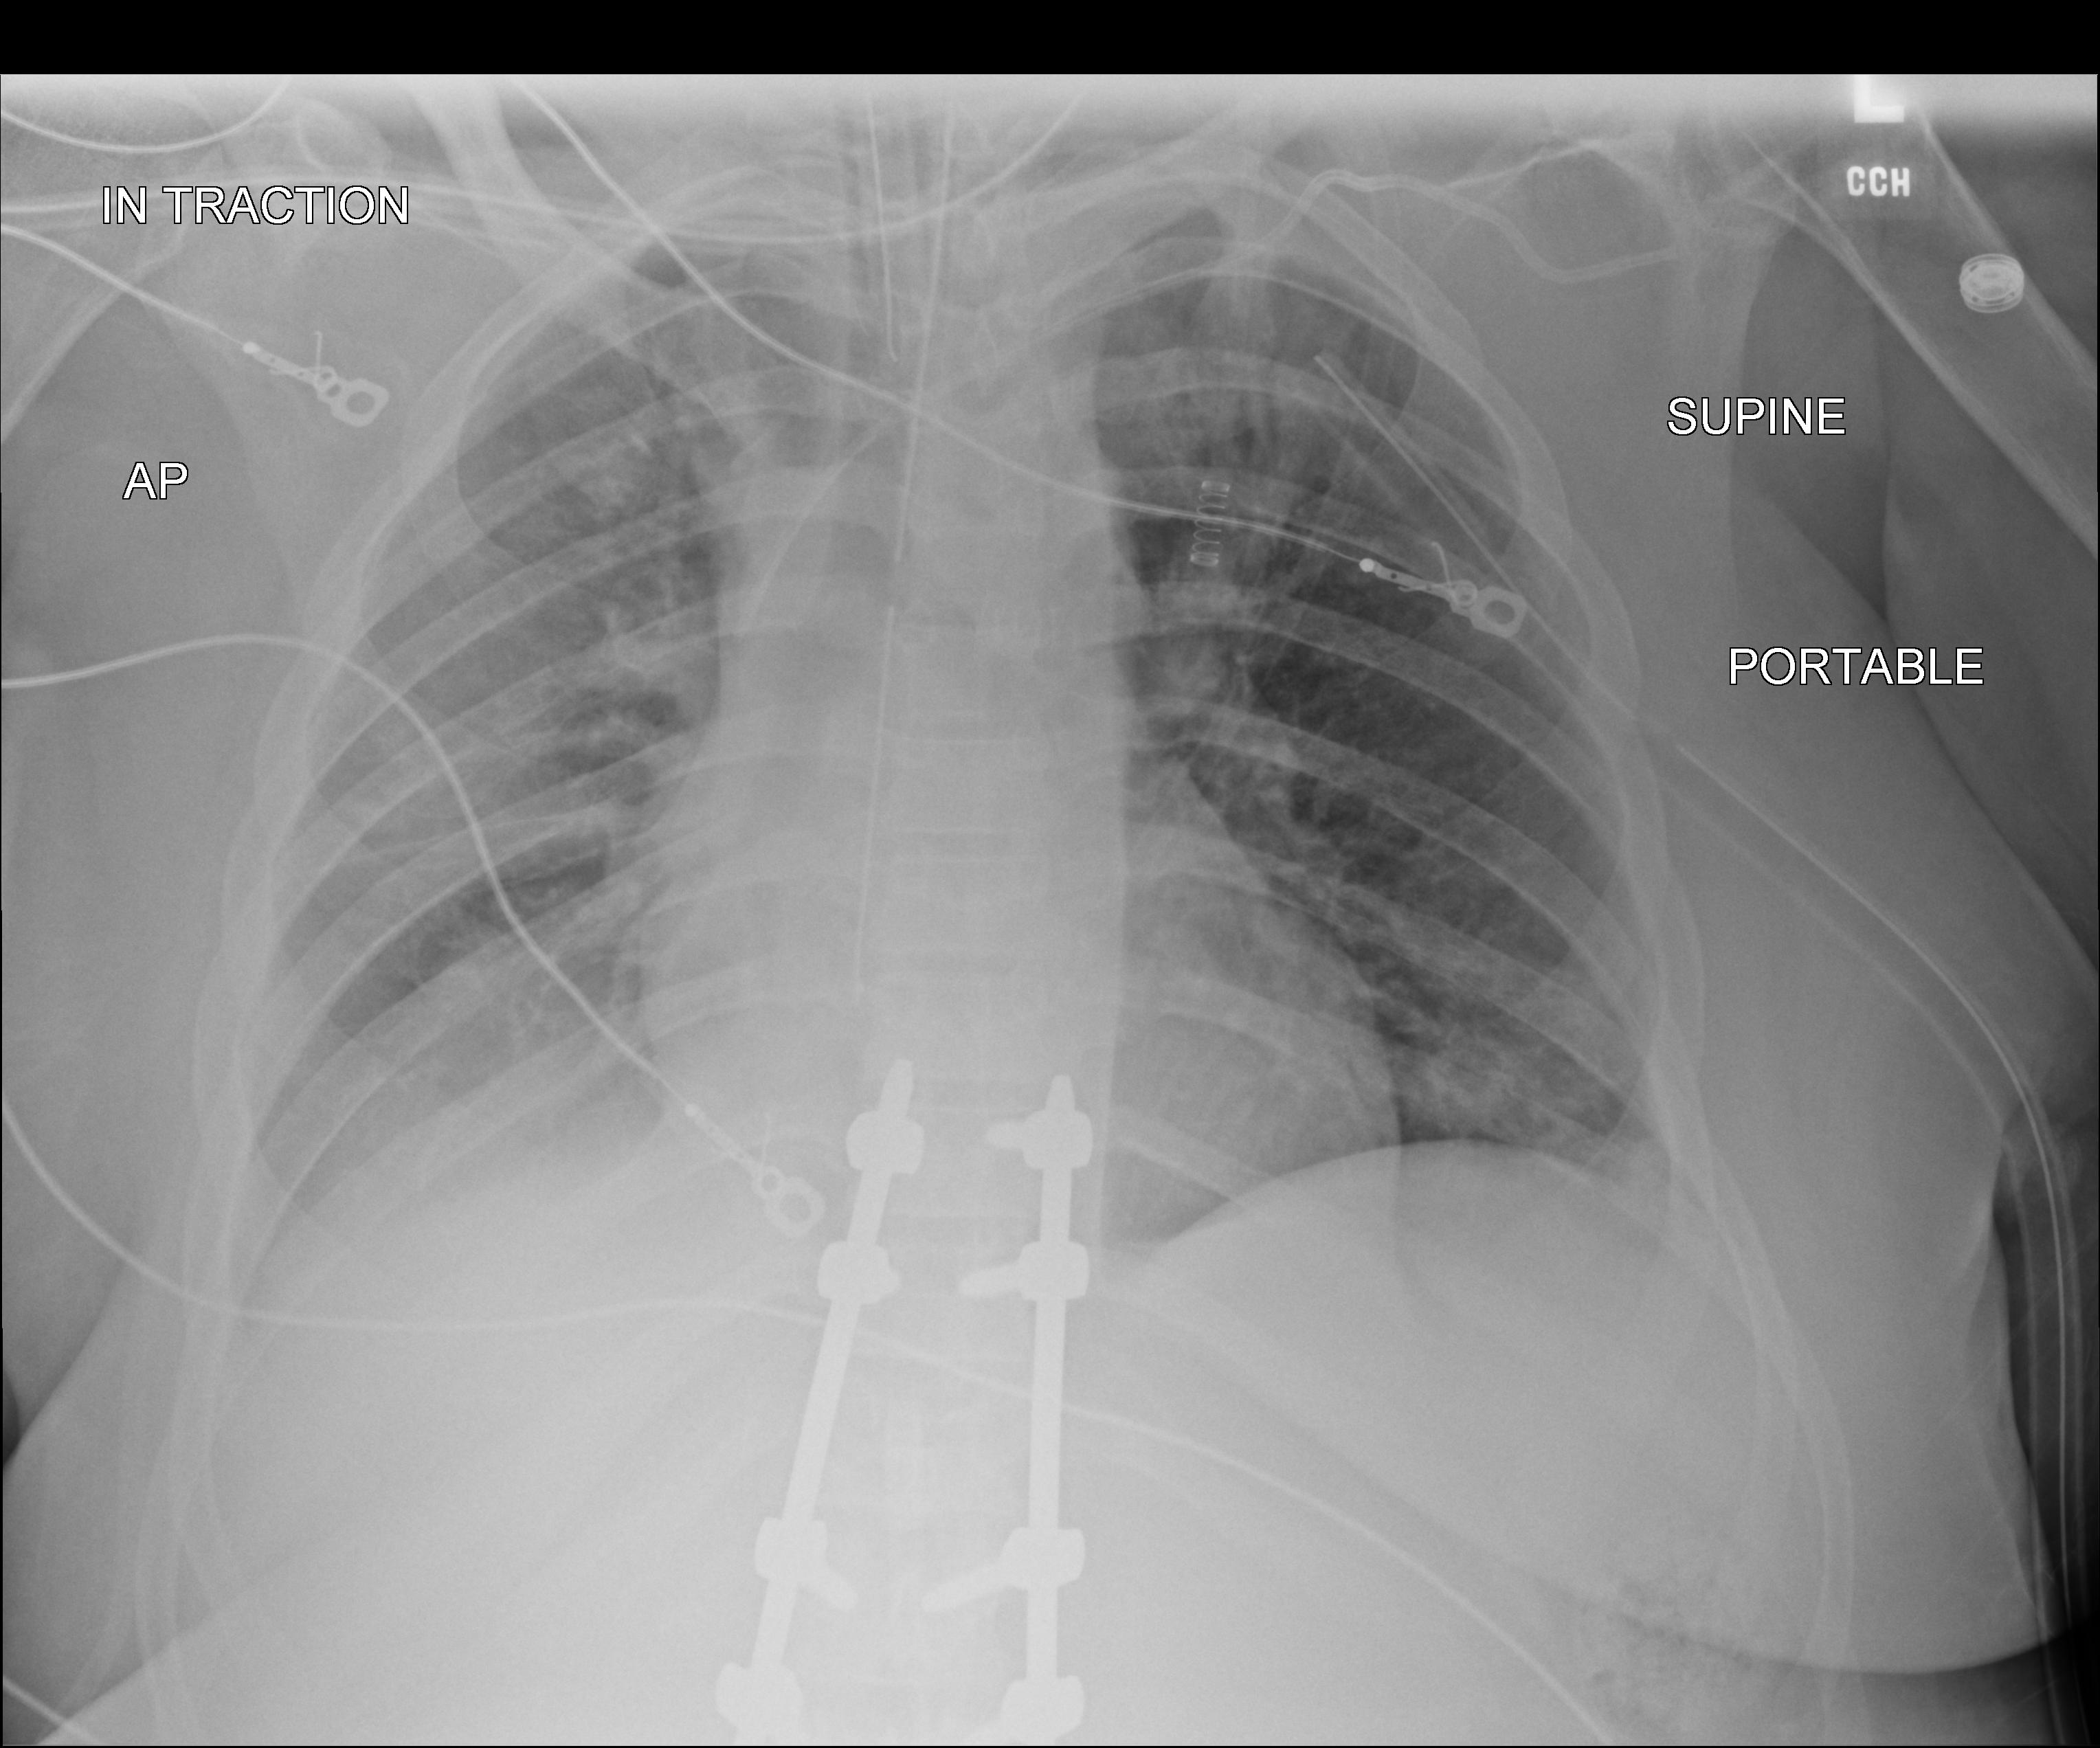
View: AP
Implant manufacturer: medtronic solera